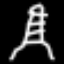
Label: The Eiffel Tower